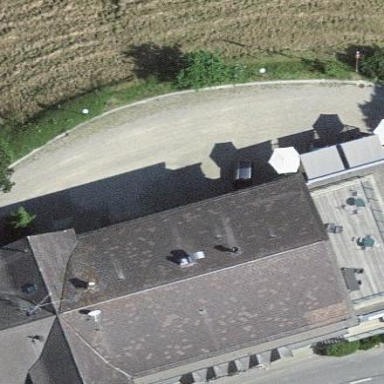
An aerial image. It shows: Hotel building.